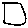
Label: square